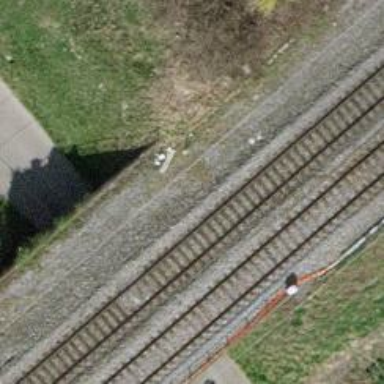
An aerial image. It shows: Railway bridge with electrified tracks and single rail.